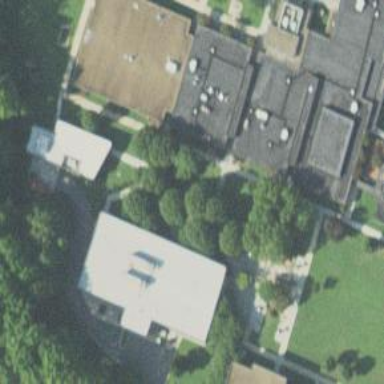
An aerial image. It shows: College building.